Field crop: tomato
Growth stage: 1
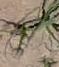
Species: cyperus